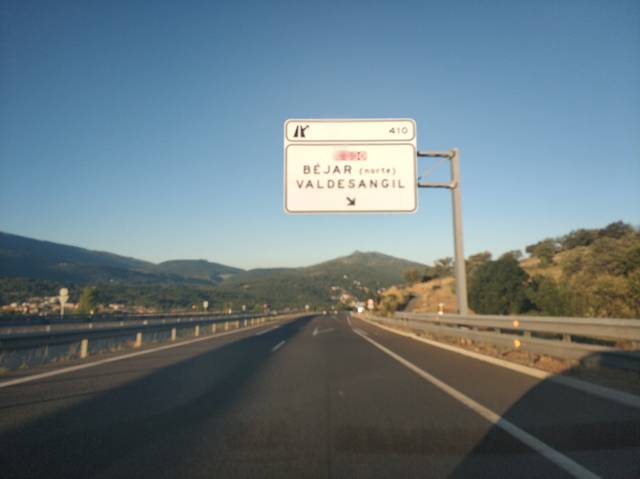
Region: Spain
Coordinates: 40.402, -5.734